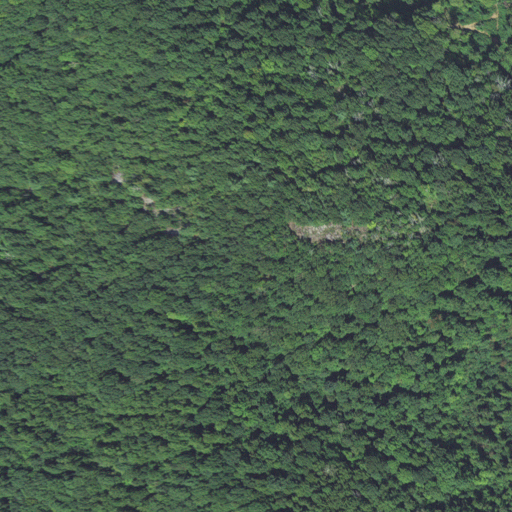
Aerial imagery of mountain in North Carolina named Cox Knob containing deciduous forest and mixed forest